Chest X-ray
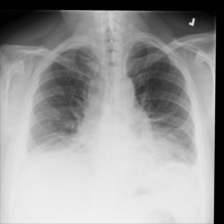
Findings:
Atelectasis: positive
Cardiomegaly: negative
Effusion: negative
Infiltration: negative
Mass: negative
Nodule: negative
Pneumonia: negative
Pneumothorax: negative
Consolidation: negative
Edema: negative
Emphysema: negative
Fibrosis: positive
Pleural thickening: negative
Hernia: negative